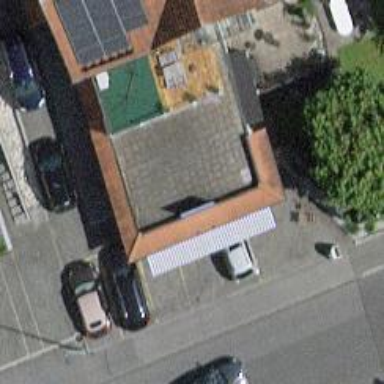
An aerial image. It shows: Supermarket.